Question: What is the value of this measurement?
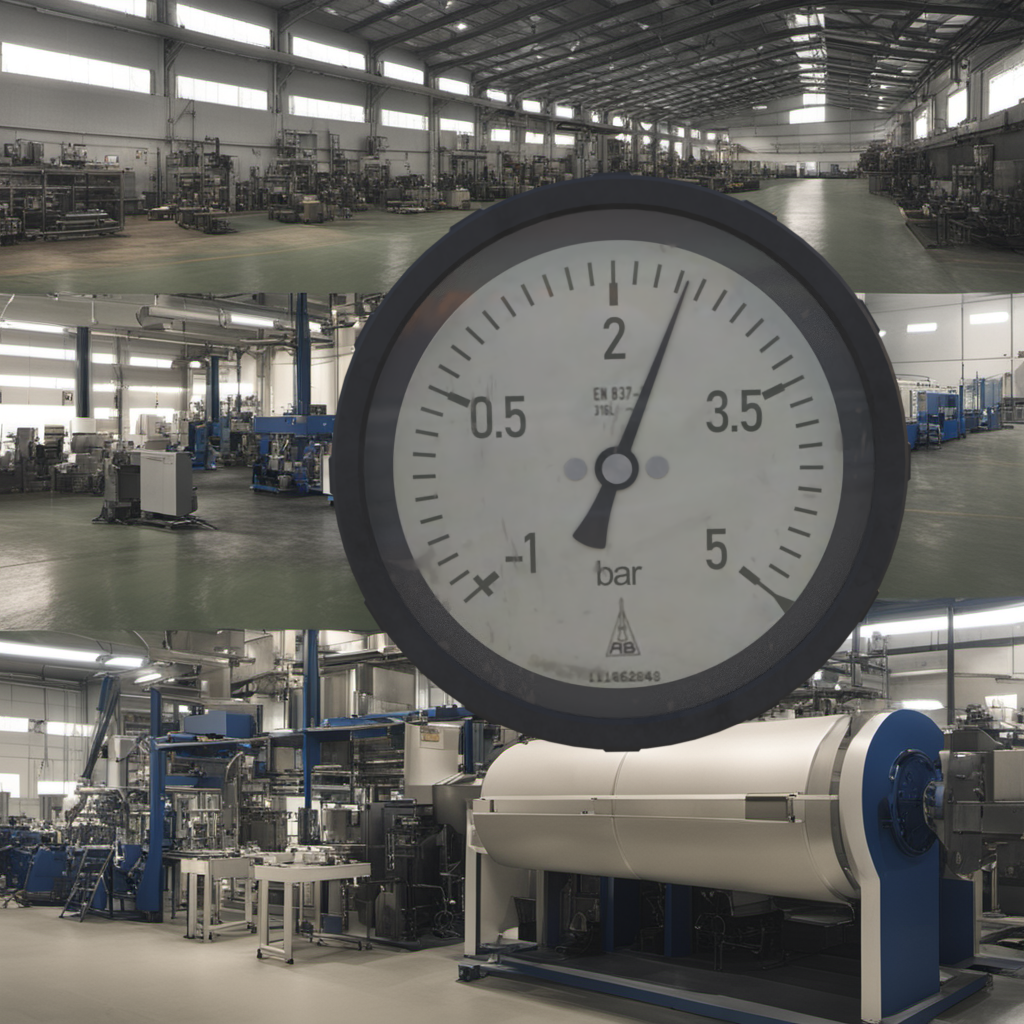
Answer: The result is 2.51
Question: What is the value range of this measurement?
Answer: The range is from -1 to 5
Question: What is the minimum and maximum value of this measurement?
Answer: The minimum value is -1 and the maximum value is 5